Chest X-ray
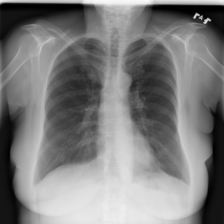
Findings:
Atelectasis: negative
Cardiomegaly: negative
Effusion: negative
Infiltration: negative
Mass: negative
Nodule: negative
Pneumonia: negative
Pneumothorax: negative
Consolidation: negative
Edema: negative
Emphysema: negative
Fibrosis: negative
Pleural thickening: negative
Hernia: negative